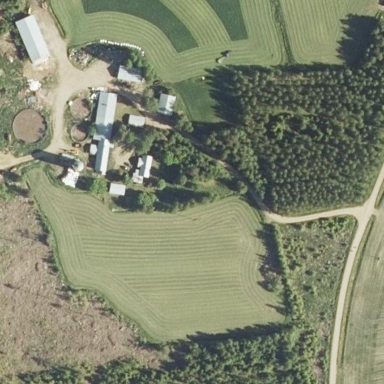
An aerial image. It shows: Farmyard area.